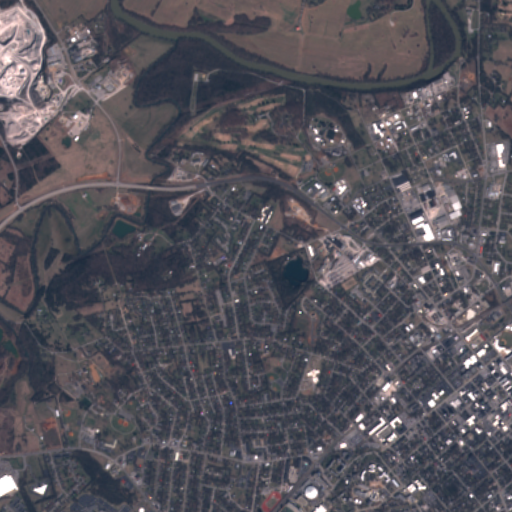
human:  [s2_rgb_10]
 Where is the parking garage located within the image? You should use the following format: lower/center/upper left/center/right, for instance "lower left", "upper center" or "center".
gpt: The parking garage is located in the lower center of the image.
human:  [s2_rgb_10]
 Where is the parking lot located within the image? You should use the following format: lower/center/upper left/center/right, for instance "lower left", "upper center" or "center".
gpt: The parking lot is located in the lower of the image.
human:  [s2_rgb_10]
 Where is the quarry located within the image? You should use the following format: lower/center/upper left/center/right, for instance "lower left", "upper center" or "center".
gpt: The quarry is located in the upper left of the image.
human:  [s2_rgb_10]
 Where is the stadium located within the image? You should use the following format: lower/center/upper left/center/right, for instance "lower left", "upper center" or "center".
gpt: The stadium is located in the lower center of the image.
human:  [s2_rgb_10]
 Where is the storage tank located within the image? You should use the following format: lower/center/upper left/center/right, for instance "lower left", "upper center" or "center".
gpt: The storage tank is located in the upper center of the image.
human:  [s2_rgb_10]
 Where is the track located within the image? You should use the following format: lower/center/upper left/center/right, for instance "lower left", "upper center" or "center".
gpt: The track is located in the lower center of the image.
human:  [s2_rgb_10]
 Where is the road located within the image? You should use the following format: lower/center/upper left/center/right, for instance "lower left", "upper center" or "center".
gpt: There is no road in the image.